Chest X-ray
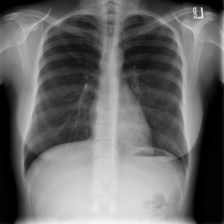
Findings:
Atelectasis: negative
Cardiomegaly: negative
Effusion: negative
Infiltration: negative
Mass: negative
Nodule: negative
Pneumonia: negative
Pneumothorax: negative
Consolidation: negative
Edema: negative
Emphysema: negative
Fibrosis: negative
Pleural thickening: negative
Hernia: negative